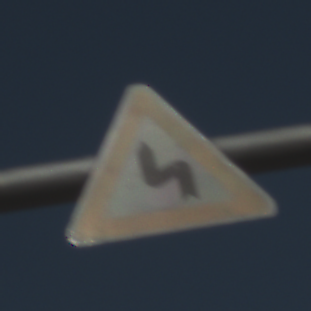
Verkehrszeichen: DoppelkurveZunaechstLinks
Umgebung: Outdoor, Suburban
Tageszeit: MorningAfternoon
Wetter: Clear
Licht: Natural
Jahreszeit: NotSpecified
Kontrast: HighContrast